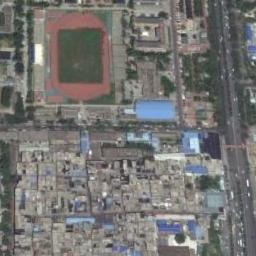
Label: ground_track_field